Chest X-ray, AP view. Patient: 73 years old, sex F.
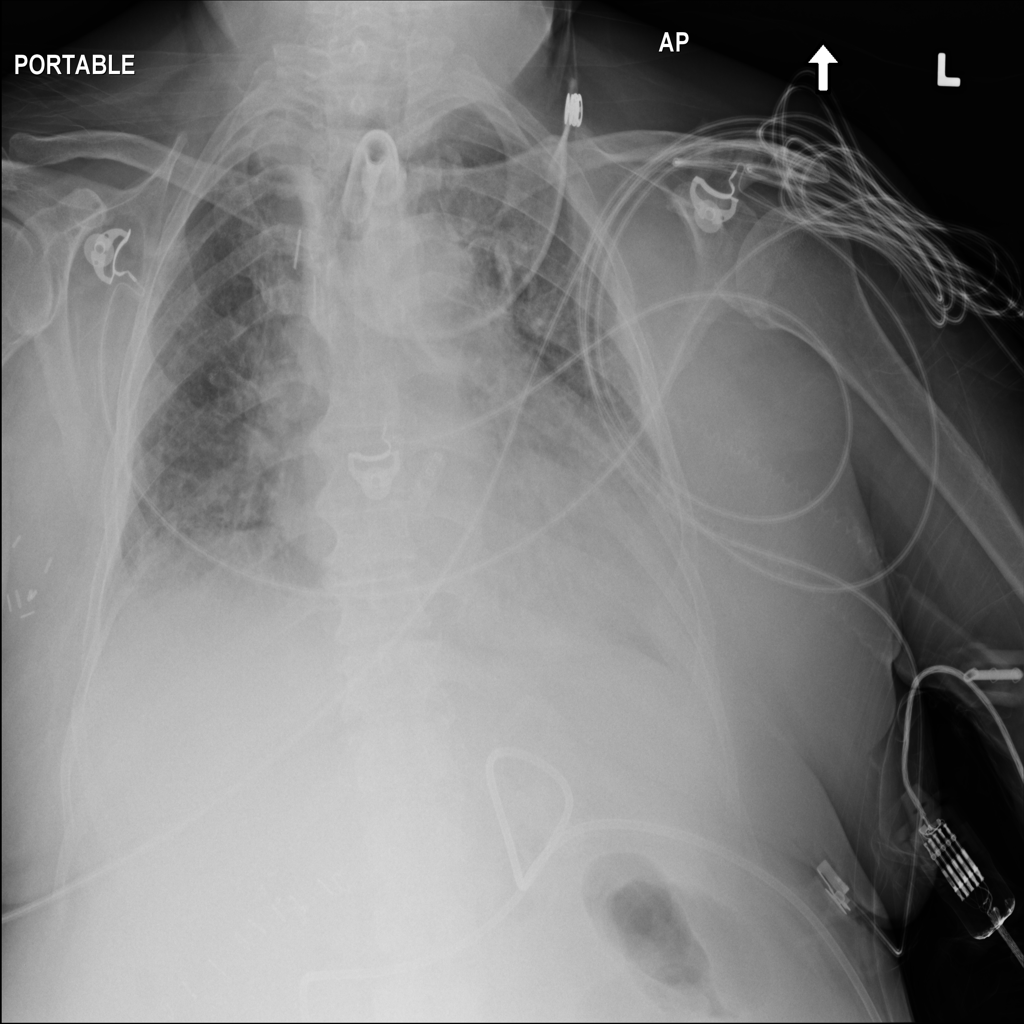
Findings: No Finding